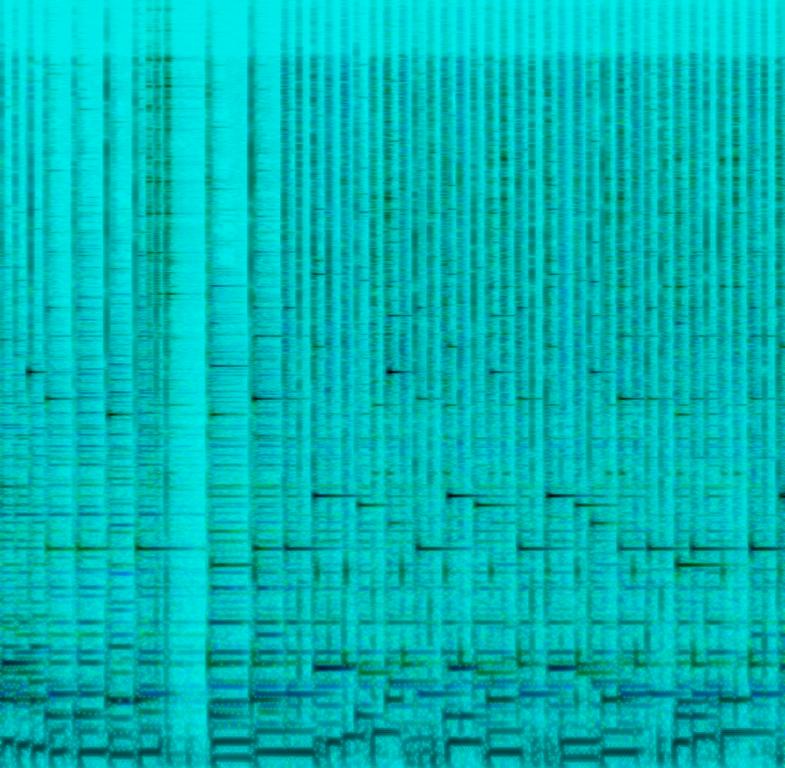
The marimba takes the lead melody along with an acoustic piano providing some underlining jazzy chords with a lot of changes. The upright bass sounds round and quiet. The acoustic elements are providing latin grooves. The instruments are all slightly panned to the left and right side of the speakers. This song may be playing in an elevator.